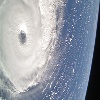
Label: cloud